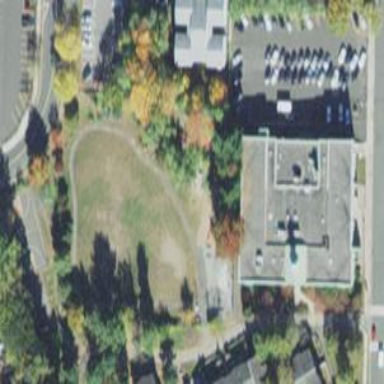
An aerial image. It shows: School.